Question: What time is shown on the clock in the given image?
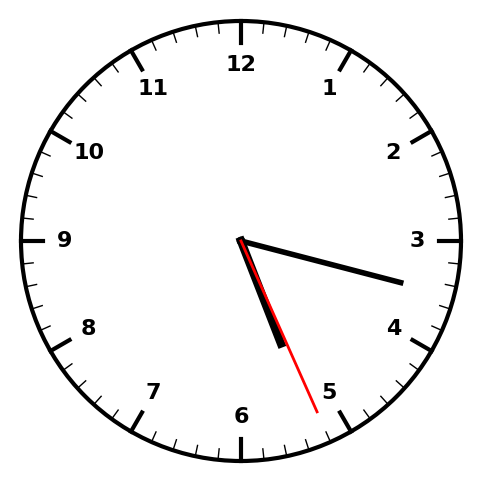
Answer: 05:17:26